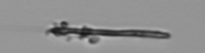
Label: fiber_TAG_external_detritus